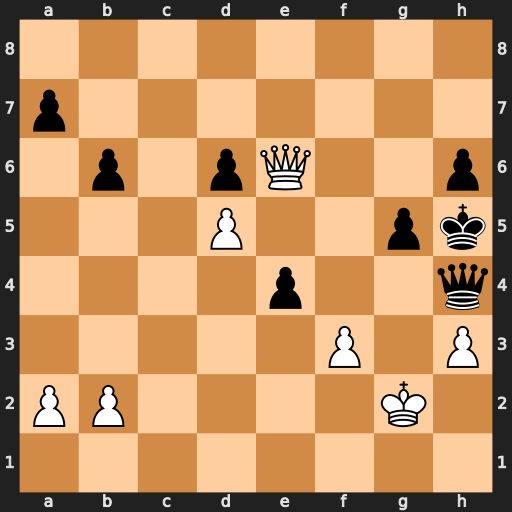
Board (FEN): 8/p7/1p1pQ2p/3P2pk/4p2q/5P1P/PP4K1/8
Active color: w
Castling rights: -
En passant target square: -
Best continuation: Qf7#